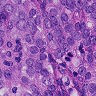
Metastatic tissue present: yes